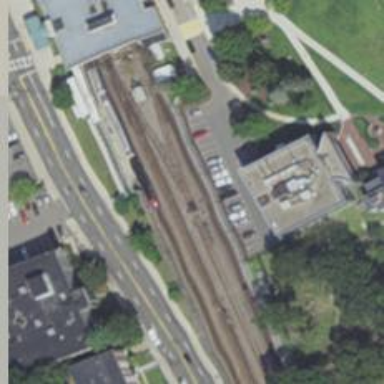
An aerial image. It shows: Electrified rail service spur.